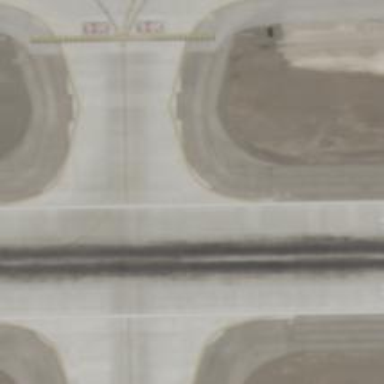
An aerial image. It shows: Image of taxiway at airport.